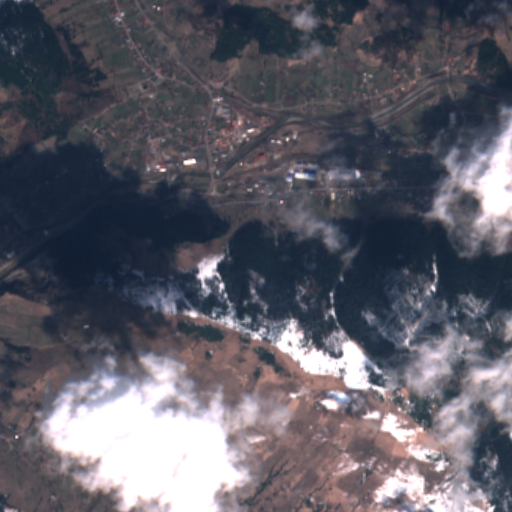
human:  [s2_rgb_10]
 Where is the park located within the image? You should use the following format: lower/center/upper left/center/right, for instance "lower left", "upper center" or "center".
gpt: The park is located in the upper left of the image.
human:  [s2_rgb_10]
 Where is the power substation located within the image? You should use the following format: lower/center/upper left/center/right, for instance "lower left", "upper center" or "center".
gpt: The power substation is located in the center right of the image.
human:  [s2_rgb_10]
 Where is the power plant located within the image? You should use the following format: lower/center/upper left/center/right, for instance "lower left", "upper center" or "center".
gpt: There is no power plant in the image.